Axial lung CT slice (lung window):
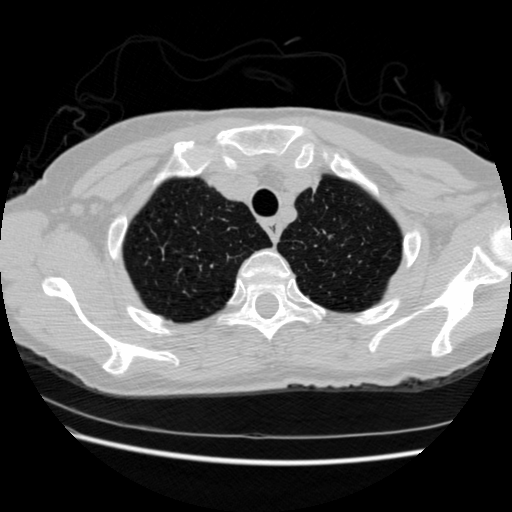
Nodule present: no